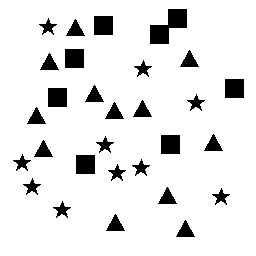
Squares: 8
Triangles: 12
Stars: 10
Total shapes: 30